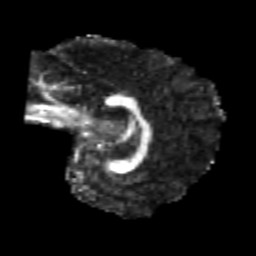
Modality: FA
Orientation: sagittal
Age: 21
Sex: female
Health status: healthy
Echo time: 0.074 s